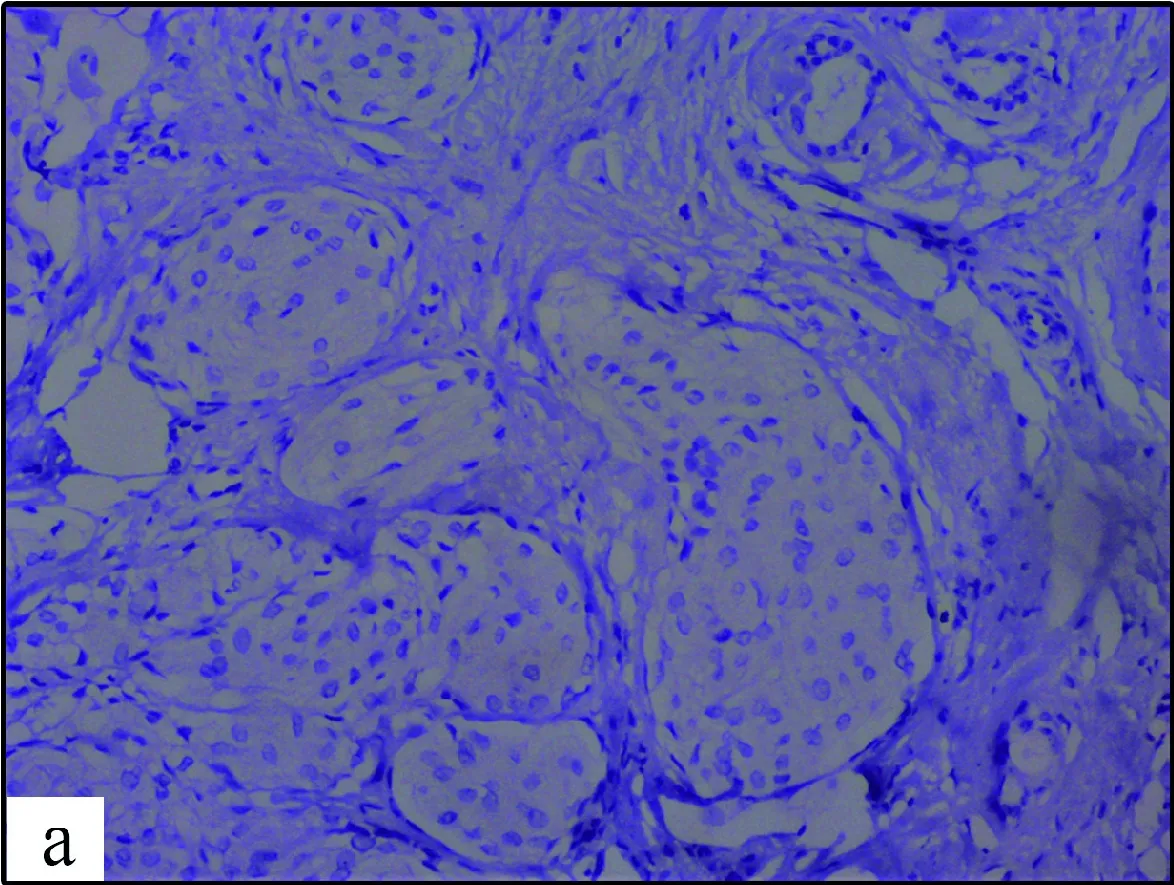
Meningioma tumor cells react negatively following immunohistochemical staining for. Renal cell carcinoma glycoprotein.
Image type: pathology (immunostaining)